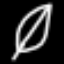
Label: leaf